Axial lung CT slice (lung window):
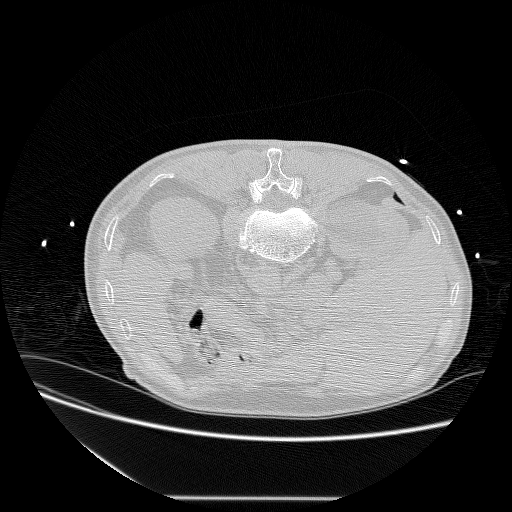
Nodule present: no